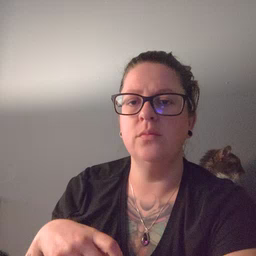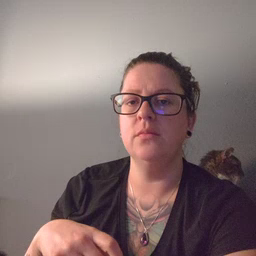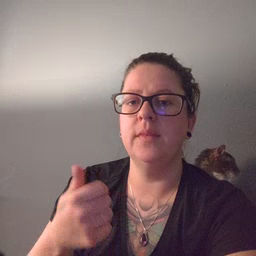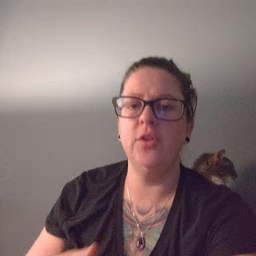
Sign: every